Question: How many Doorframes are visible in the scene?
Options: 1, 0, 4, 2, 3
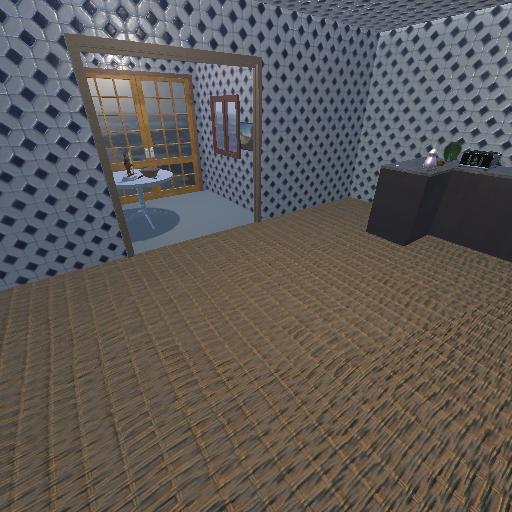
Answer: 1